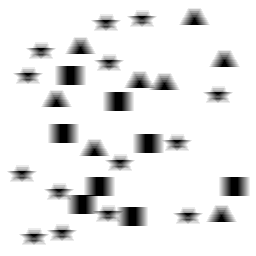
Squares: 8
Triangles: 8
Stars: 14
Total shapes: 30